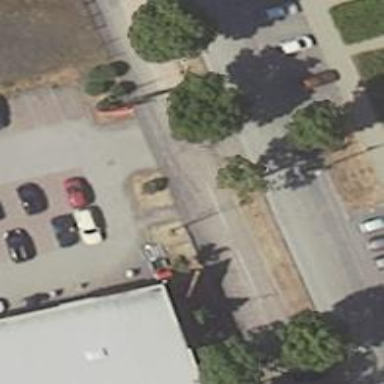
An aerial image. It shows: Parking aisle designated as service road.